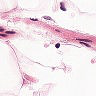
Metastatic tissue present: no